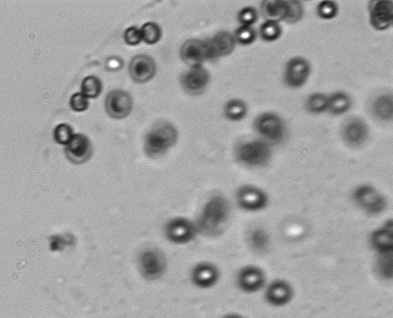
Label: Phaeocystis